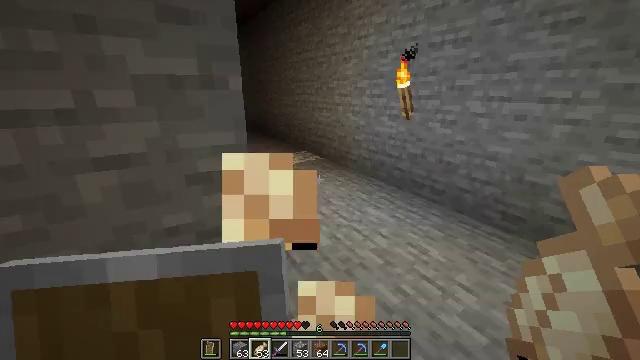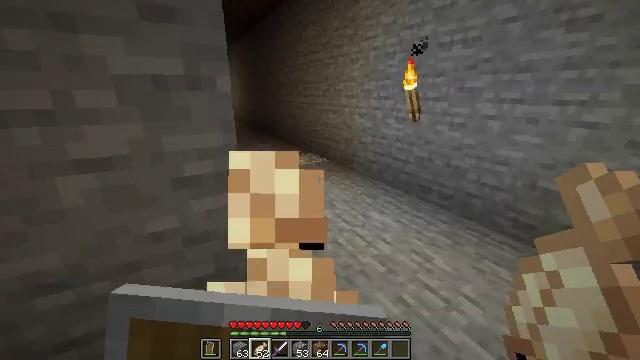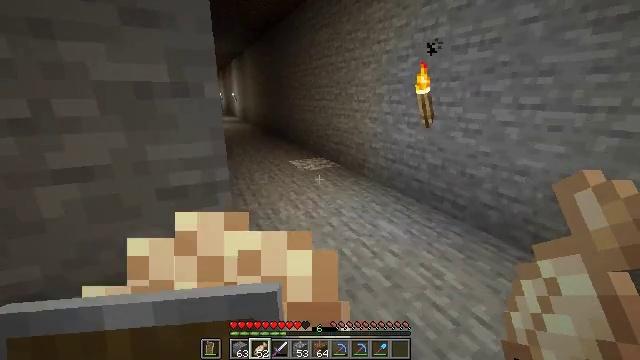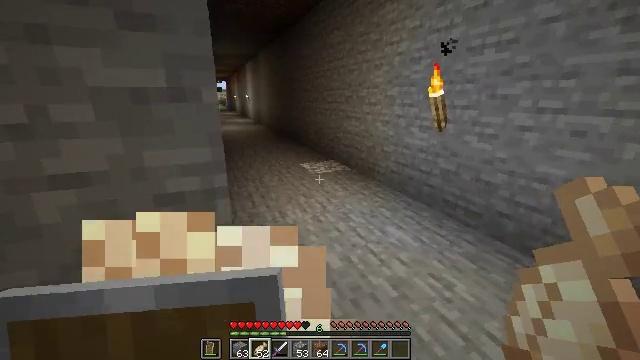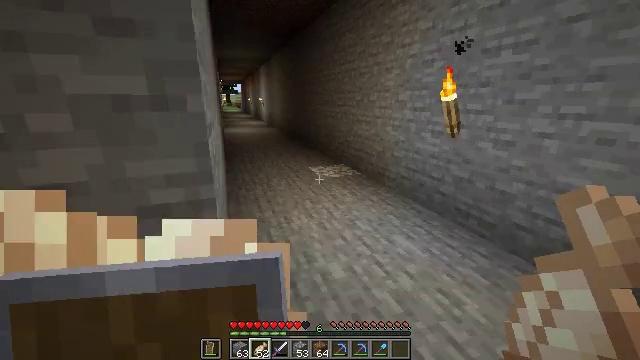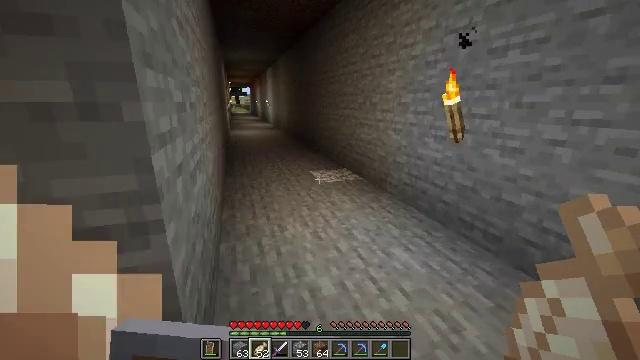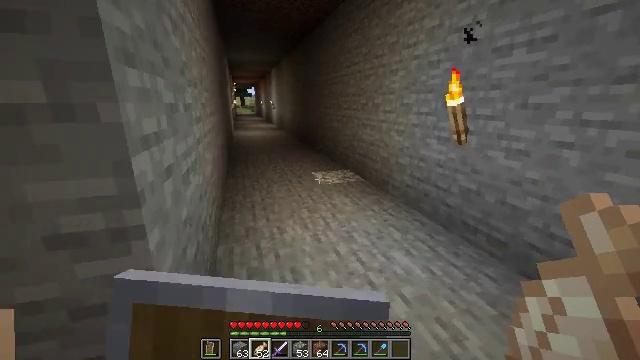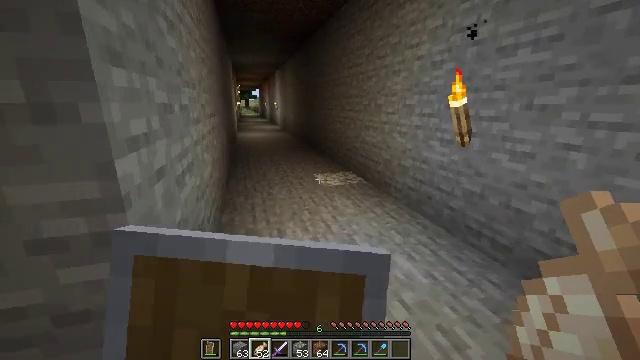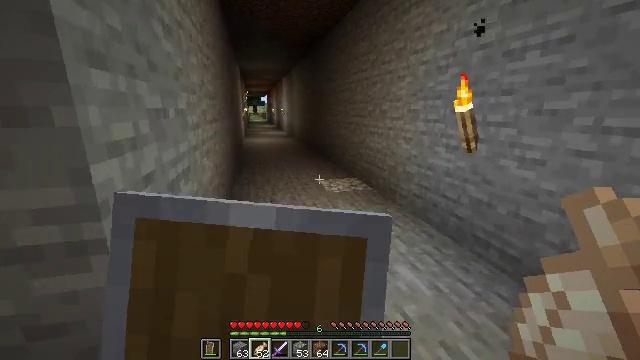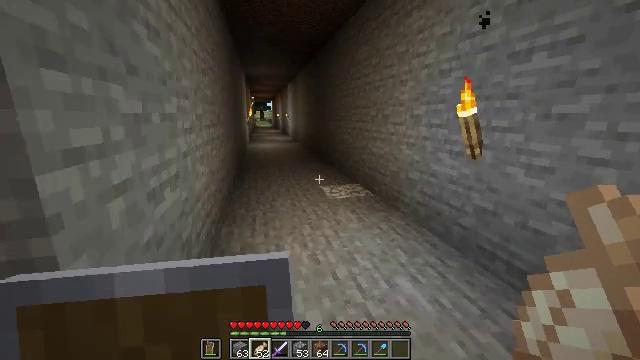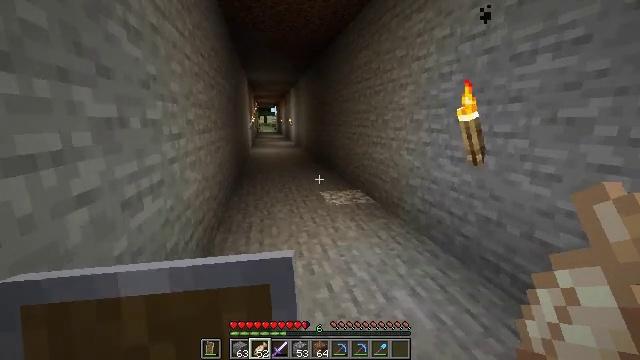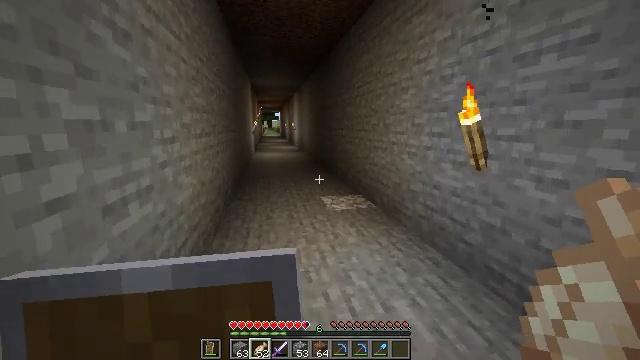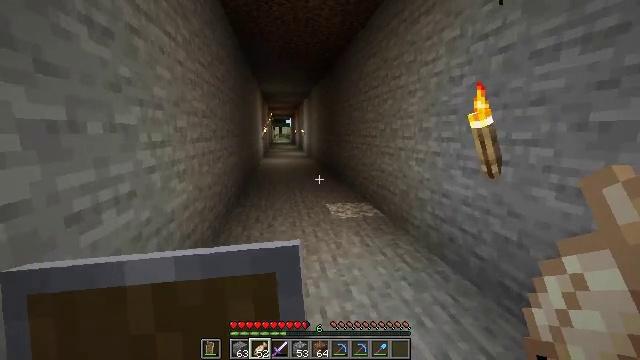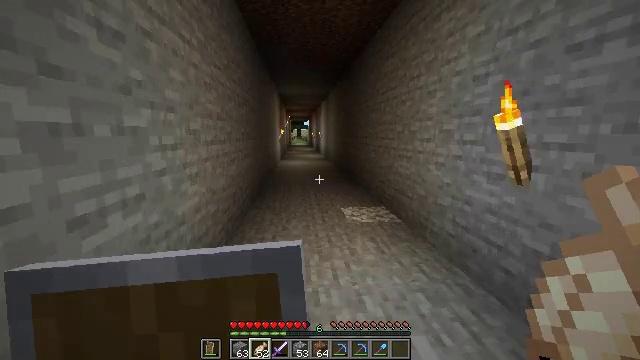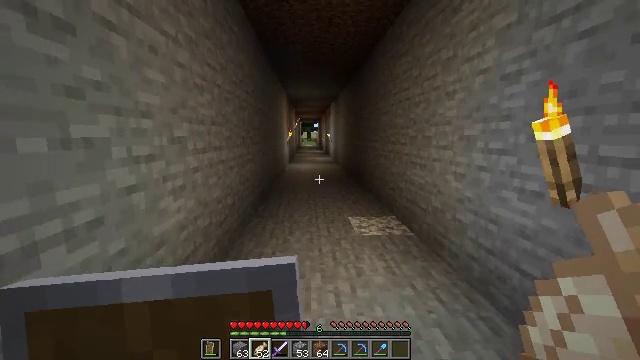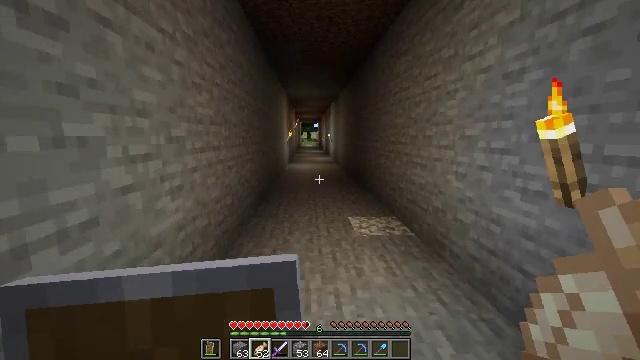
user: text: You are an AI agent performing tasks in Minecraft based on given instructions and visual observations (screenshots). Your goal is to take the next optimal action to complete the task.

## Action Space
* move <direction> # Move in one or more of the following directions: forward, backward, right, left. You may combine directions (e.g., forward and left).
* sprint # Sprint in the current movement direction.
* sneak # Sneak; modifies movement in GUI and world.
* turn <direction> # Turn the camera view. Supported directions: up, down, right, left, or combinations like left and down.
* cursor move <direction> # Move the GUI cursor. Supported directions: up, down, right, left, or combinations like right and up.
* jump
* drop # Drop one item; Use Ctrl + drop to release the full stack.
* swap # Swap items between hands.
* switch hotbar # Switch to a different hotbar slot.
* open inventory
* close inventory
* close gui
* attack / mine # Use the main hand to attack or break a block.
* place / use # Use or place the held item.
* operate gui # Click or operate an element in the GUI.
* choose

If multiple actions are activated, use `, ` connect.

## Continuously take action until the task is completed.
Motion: motion action
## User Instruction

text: Get stone brick slabs through crafting.
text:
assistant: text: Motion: move forward and move right, turn left, use / place
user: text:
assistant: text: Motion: move forward and move right, turn left, use / place
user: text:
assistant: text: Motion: move forward and move right, turn left, use / place
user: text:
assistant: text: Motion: move forward and move right, turn left, use / place
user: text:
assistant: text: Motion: move forward and move right, turn left, use / place
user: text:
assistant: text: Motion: move forward and move right, turn left, use / place
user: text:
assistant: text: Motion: move forward and move right, use / place
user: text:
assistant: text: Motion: move forward and move right, turn left and up, use / place
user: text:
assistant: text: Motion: move forward and move right, turn left and up
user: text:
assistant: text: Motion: move forward and move right, turn up
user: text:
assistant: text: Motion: move forward and move right
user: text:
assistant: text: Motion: move forward, turn left and up
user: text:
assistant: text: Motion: move forward, turn left
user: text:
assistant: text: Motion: move forward, turn left
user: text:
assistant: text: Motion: no_op
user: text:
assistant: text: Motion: no_op
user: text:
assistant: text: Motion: move forward
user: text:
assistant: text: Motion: move forward
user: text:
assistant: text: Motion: move forward
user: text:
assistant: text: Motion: no_op
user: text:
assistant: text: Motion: move forward
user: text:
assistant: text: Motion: move forward
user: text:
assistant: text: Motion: move forward
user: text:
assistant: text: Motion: move forward
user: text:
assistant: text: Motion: move forward
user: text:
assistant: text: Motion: move forward
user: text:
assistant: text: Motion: move forward
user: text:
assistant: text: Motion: move forward
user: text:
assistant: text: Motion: move forward
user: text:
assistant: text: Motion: move forward